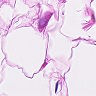
Metastatic tissue present: no